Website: crate-barrel
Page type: billing-address
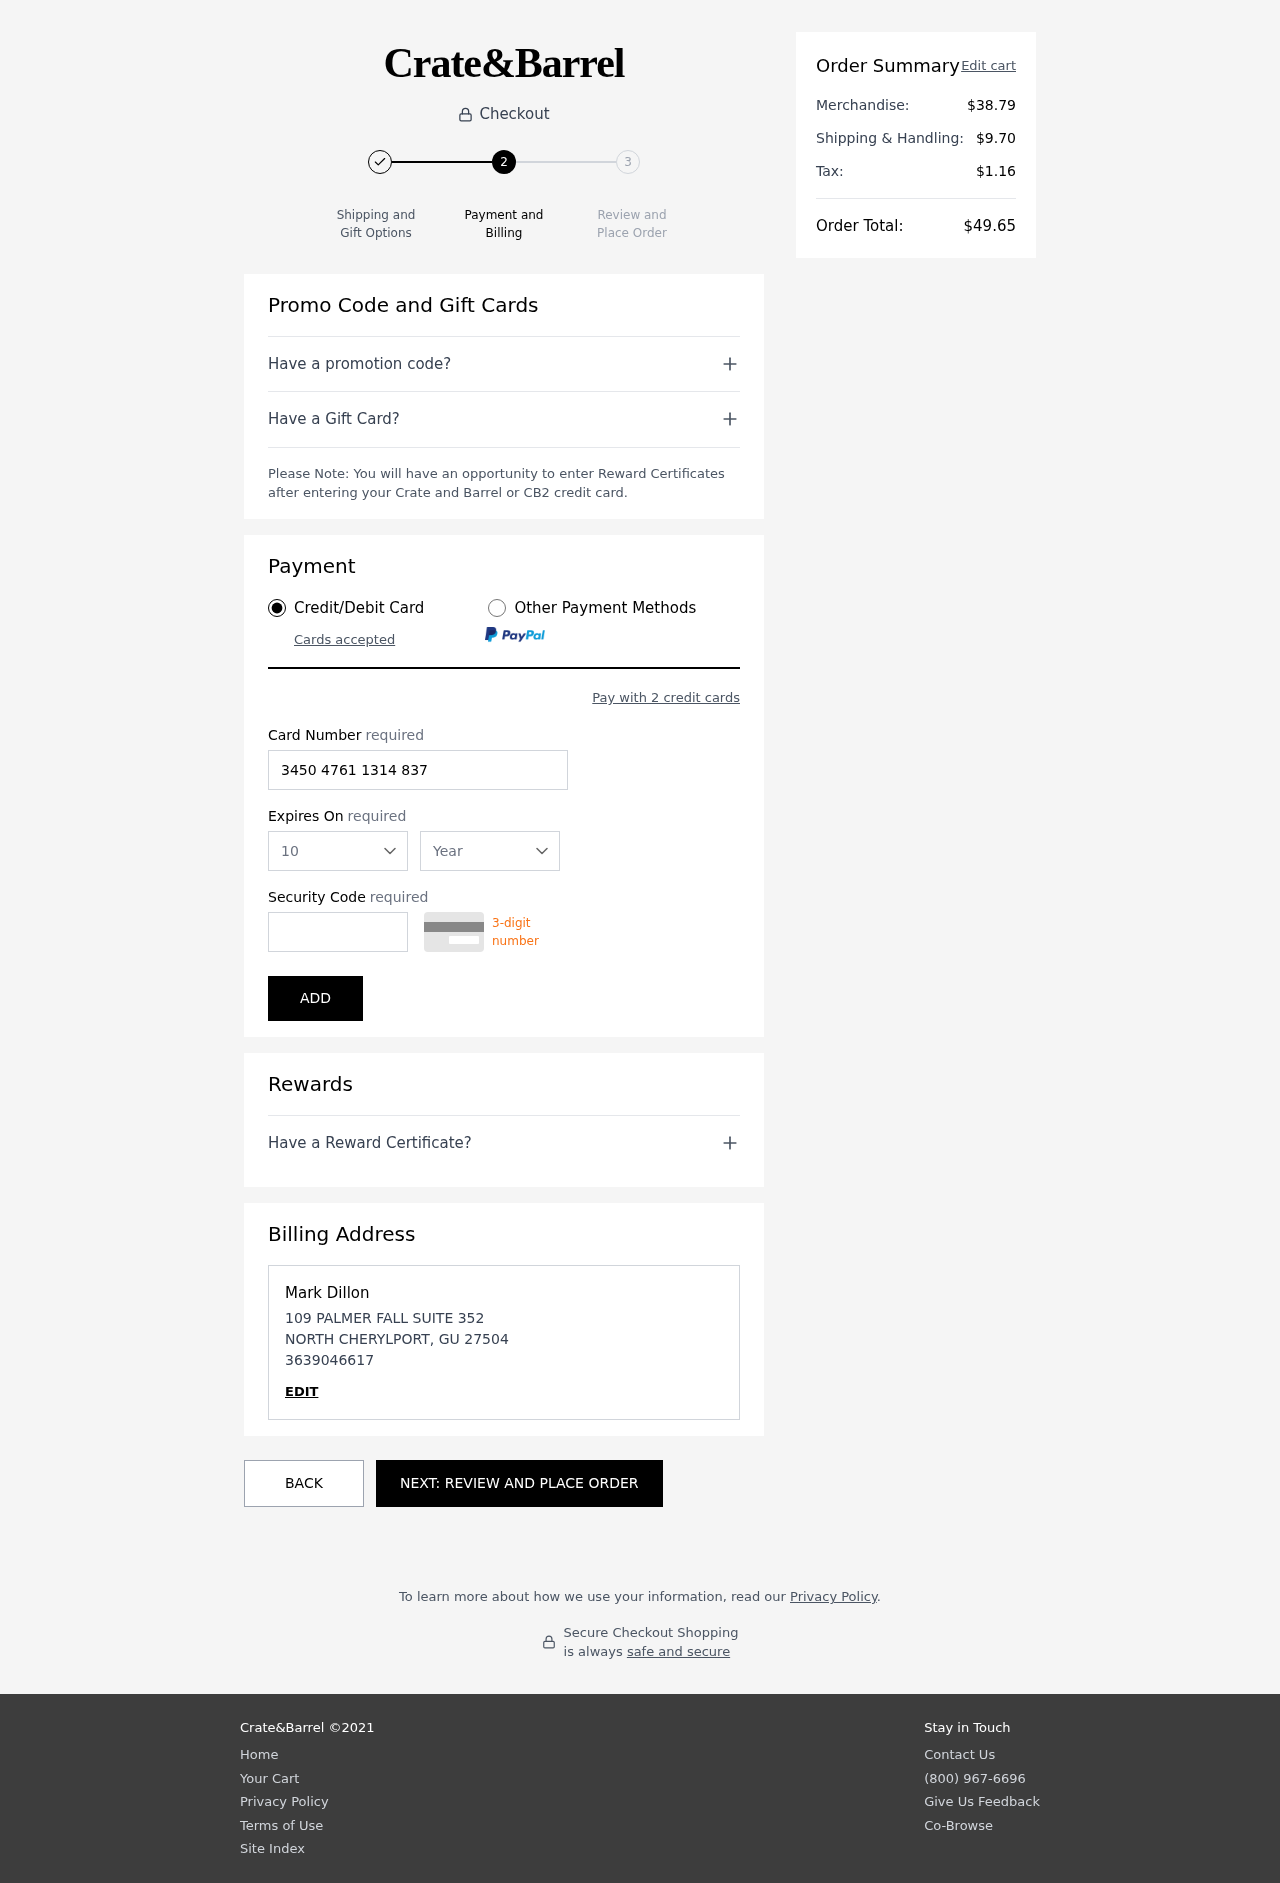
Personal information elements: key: PII_CARD_CVV
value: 9469
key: PII_CARD_EXPIRY_MONTH
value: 10
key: PII_CARD_EXPIRY_YEAR
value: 30
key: PII_CARD_NUMBER
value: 3450 4761 1314 837
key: PII_CITY
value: NORTH CHERYLPORT
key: PII_FULLNAME
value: Mark Dillon
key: PII_PHONE
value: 3639046617
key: PII_POSTCODE
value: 27504
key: PII_STATE_ABBR
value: GU
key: PII_STREET
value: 109 PALMER FALL SUITE 352
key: PII_FIRSTNAME
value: Mark
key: PII_LASTNAME
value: Dillon
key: PII_PHONE_LINE
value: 6617
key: PII_PHONE_SUFFIX
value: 6617
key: PII_STATE
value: GU
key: PII_POSTCODE_FULL
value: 27504
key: PII_PHONE2
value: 3639046617
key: PII_PHONE3
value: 3639046617
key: PII_FULLNAME2
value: Mark Dillon
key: PII_FULLNAME3
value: Mark Dillon
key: PII_FIRSTNAME2
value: Mark
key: PII_FIRSTNAME3
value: Mark
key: PII_LASTNAME2
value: Dillon
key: PII_LASTNAME3
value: Dillon
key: PII_FIRSTNAME_DERIVED
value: Mark
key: PII_LASTNAME_DERIVED
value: Dillon
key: PII_PHONE_NUMERIC
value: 3639046617
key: PII_PHONE_LINE_NUMERIC
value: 6617
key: PII_PHONE_SUFFIX_NUMERIC
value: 6617
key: PII_POSTCODE_NUMERIC
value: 27504
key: PII_PHONE2_NUMERIC
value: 3639046617
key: PII_PHONE3_NUMERIC
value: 3639046617
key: PII_FULLNAME_DERIVED
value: Mark Dillon
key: PII_NAME_FULL_DERIVED
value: Mark Dillon
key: PII_PHONE_DIGITS
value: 3639046617
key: PII_PHONE_LAST4
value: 6617
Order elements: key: ORDER_SUBTOTAL
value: $38.79
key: ORDER_SHIPPING_COST
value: $9.70
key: ORDER_TAX
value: $1.16
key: ORDER_TOTAL
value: $49.65